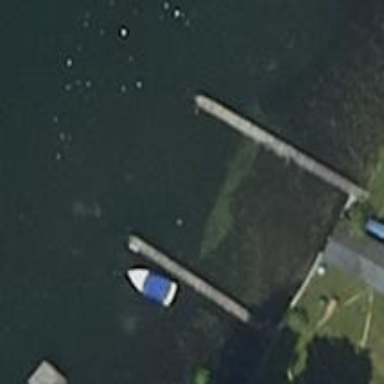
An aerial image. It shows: Man-made pier.